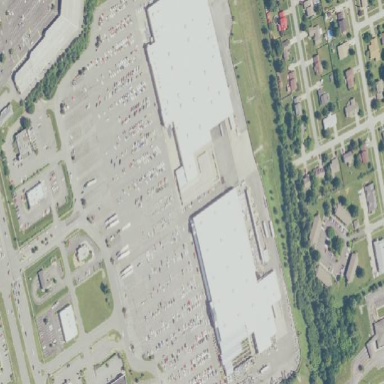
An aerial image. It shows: Retail area.